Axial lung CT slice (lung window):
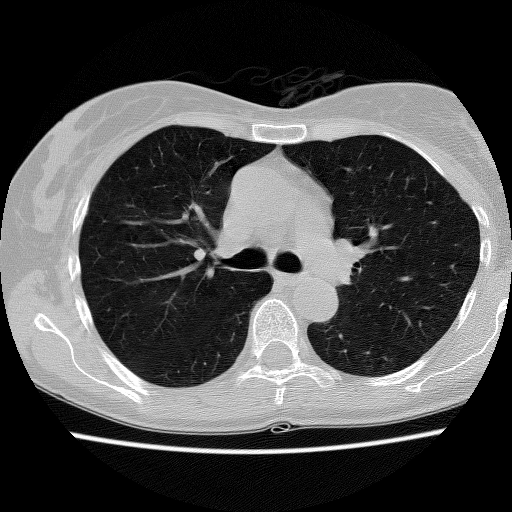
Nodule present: no